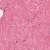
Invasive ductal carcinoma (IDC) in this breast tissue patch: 0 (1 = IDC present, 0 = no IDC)